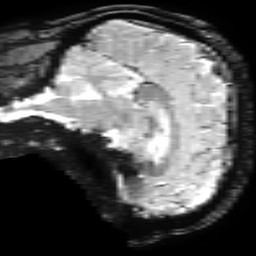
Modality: T2starw
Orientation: sagittal
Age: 26
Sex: male
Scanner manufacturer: ge
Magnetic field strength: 3 T
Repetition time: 0.65 s
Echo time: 0.02 s